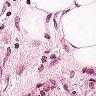
Metastatic tissue present: yes